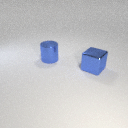
large blue metal cylinder to the left of large blue metal cube